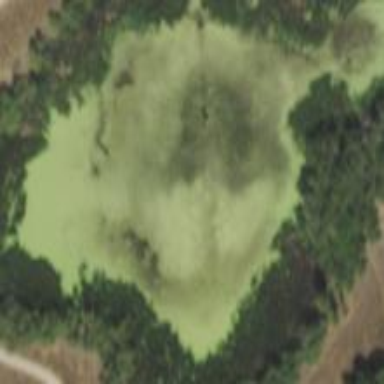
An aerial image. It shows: Lake with natural water.